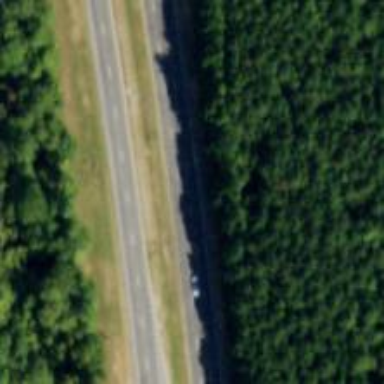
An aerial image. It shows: Asphalt trunk highway.